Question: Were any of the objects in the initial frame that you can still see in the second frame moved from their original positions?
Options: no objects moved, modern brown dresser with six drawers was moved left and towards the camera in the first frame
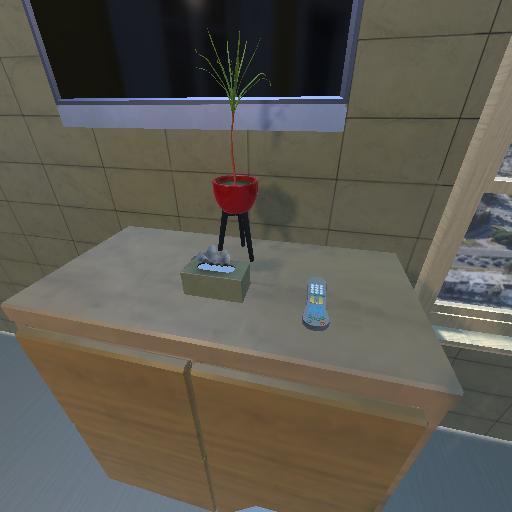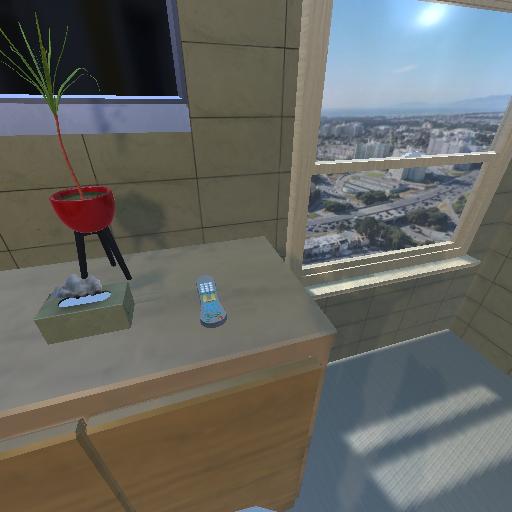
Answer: no objects moved